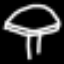
Label: mushroom